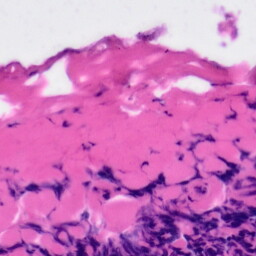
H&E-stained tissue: Tonsil